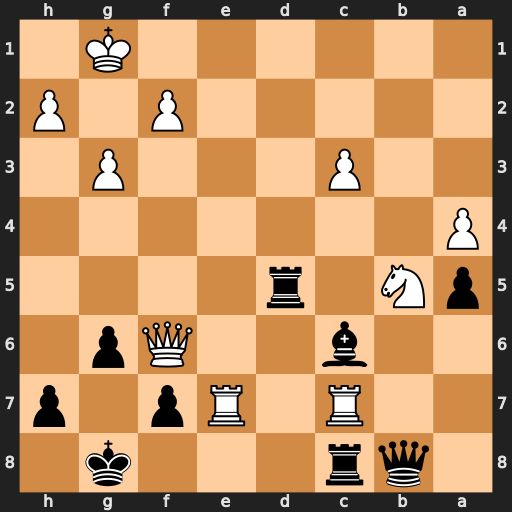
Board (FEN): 1qr3k1/2R1Rp1p/2b2Qp1/pN1r4/P7/2P3P1/5P1P/6K1
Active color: b
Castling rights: -
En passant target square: -
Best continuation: Rd1+ Re1 Rxe1#